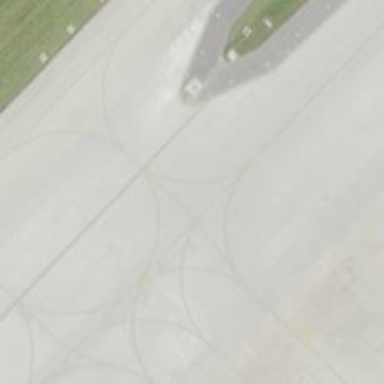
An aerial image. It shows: Image of taxiway at airport.